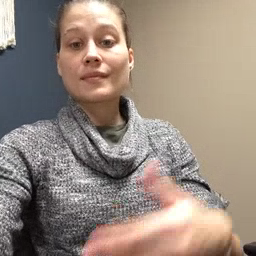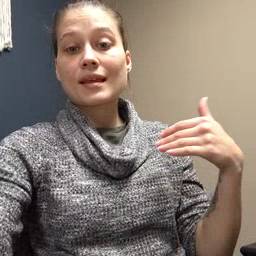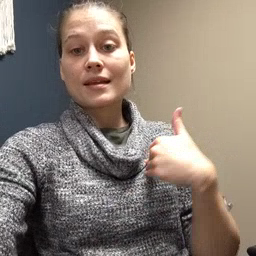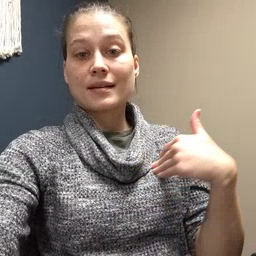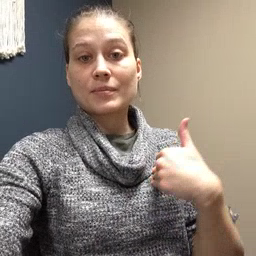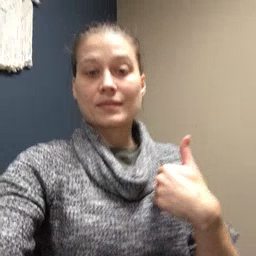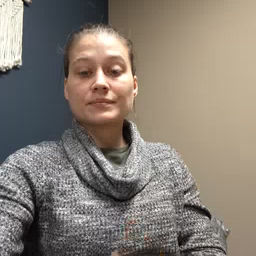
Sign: animal